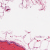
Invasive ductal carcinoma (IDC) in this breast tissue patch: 0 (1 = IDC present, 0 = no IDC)